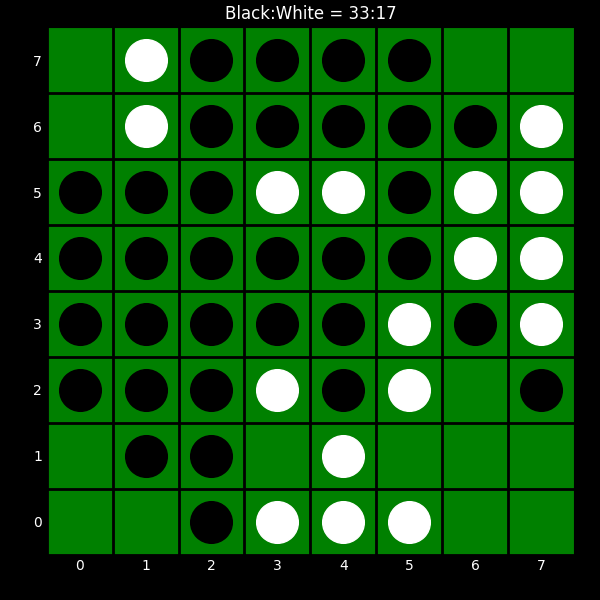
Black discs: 33
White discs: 17